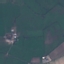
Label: Pasture